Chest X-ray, PA view. Patient: 35 years old, sex M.
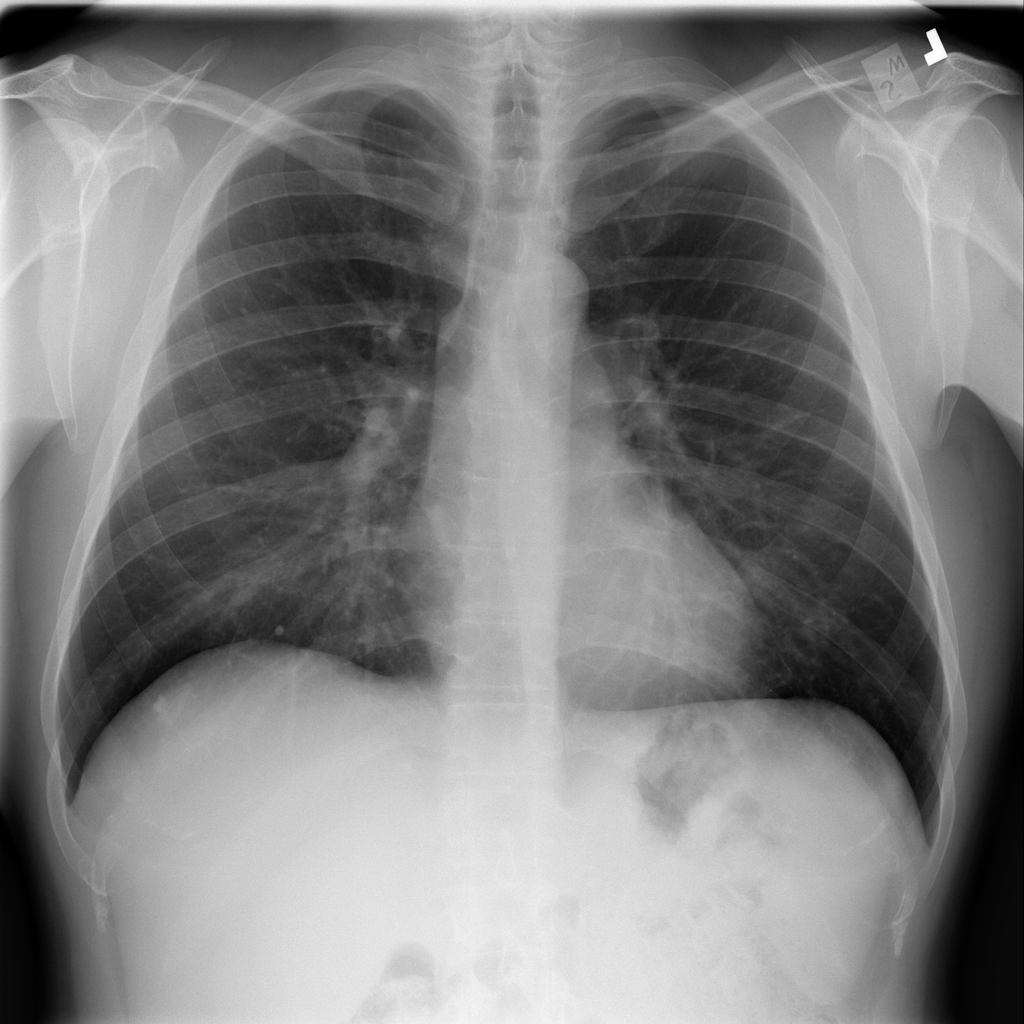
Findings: Infiltration